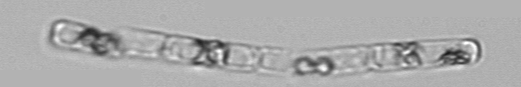
Label: Guinardia_delicatula_TAG_internal_parasite